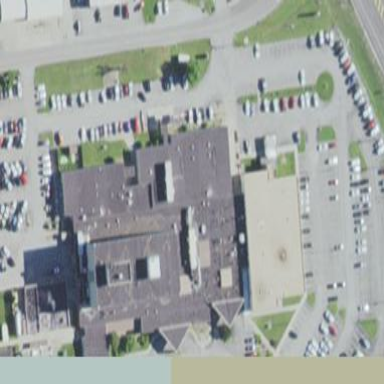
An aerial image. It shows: Hospital providing healthcare services.